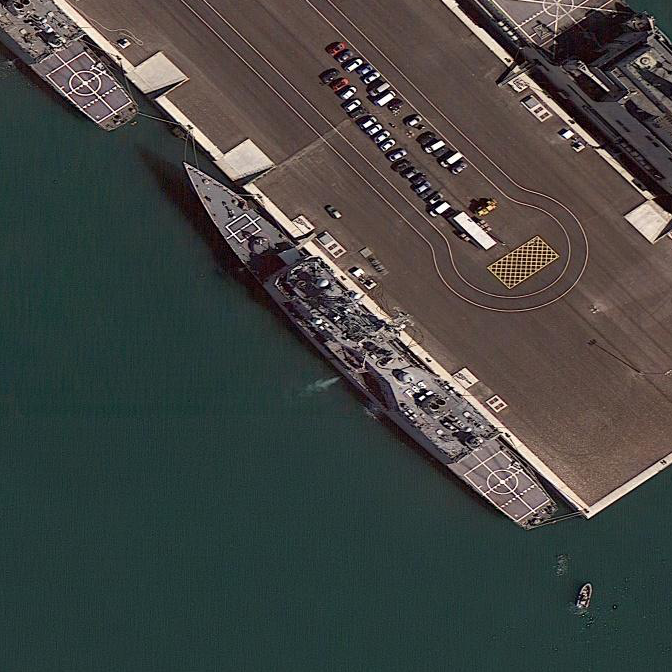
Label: cruiser